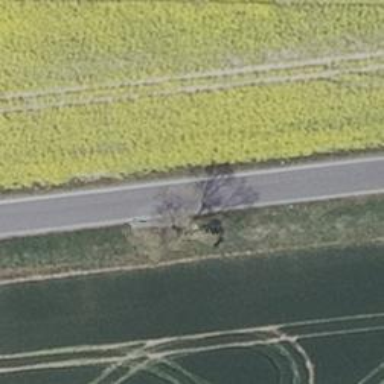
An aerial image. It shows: Deciduous broadleaved tree.